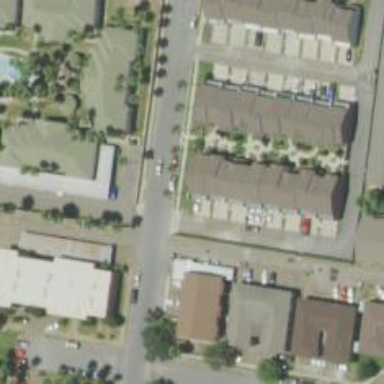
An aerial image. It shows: Alley classified as service road.